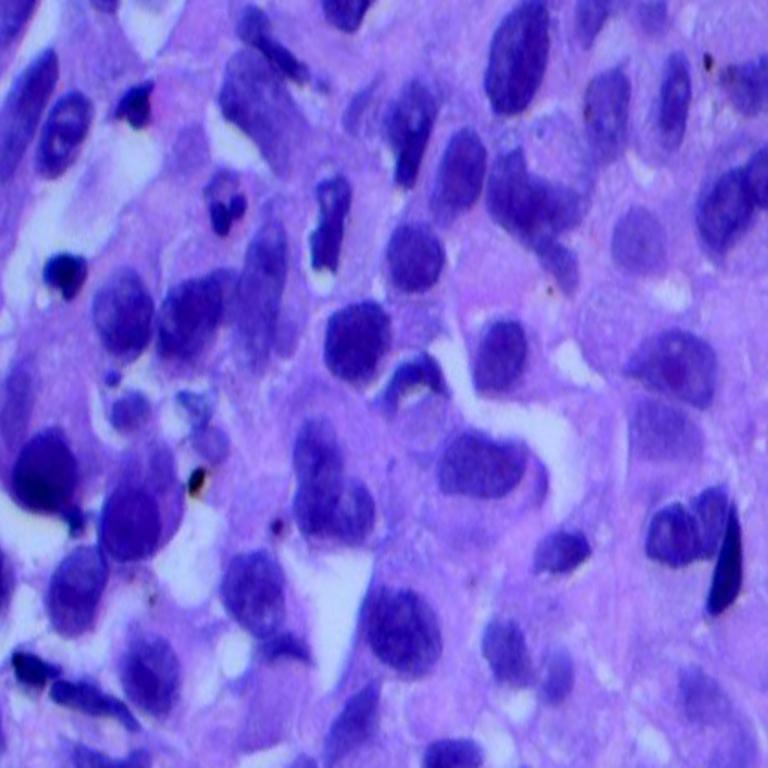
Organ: lung
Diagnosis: adenocarcinomas